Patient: sex F, age 61
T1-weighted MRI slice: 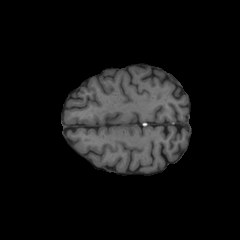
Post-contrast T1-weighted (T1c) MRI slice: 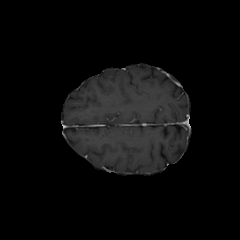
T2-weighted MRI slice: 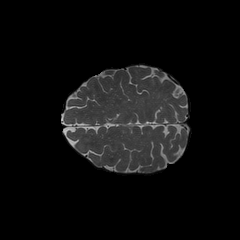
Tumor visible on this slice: no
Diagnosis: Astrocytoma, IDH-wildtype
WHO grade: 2